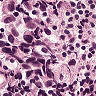
Metastatic tissue present: yes